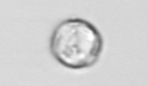
Label: Thalassiosira